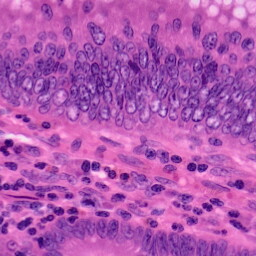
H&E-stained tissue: Colon